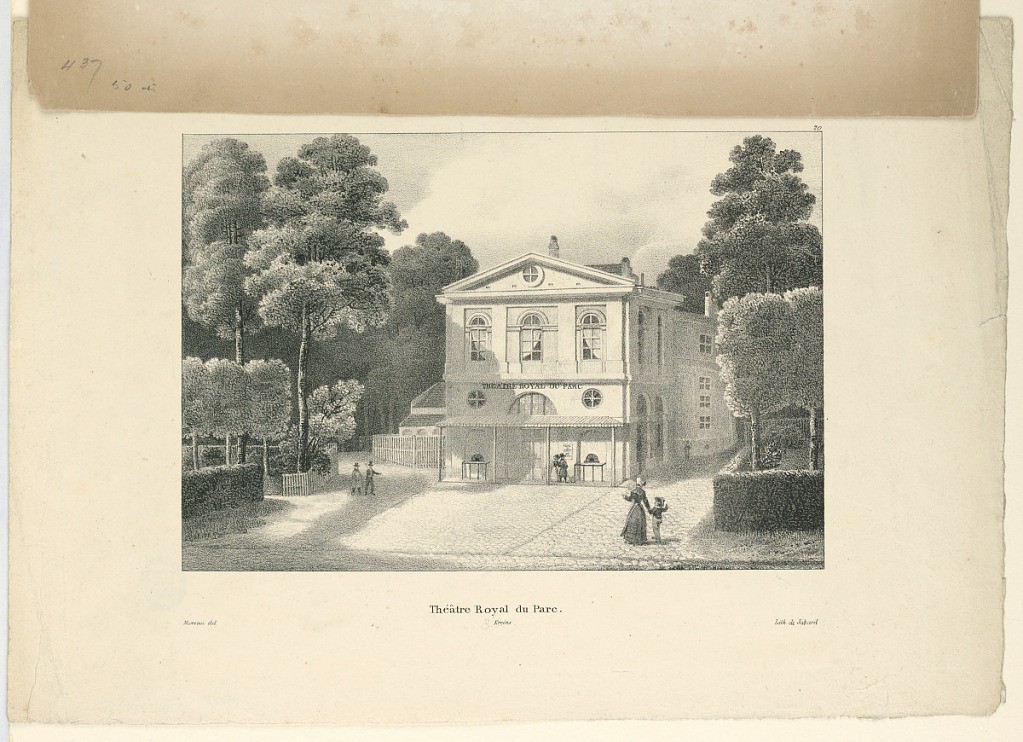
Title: The Royal Park Theater, Brussels
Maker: Moreau, French, active 18th century
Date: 1820–1840
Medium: Paper
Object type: Print
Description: Horizontal rectangle. Oblique view of a theater situated in a park. People are shown. Caption: "Moreau del theatre Royal du Parc / Krems. lith. de Jabard." Above the right corner: "20."